Field crop: tomato
Growth stage: 2
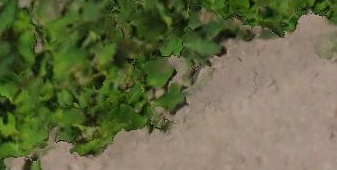
Species: tomato